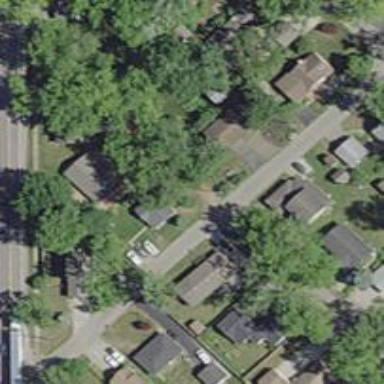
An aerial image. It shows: Residential road.